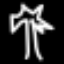
Label: palm tree